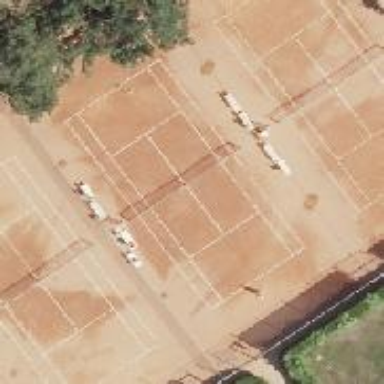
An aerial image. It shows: Tennis court in leisure pitch.